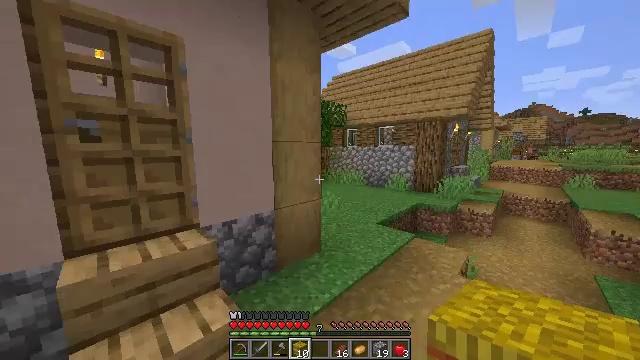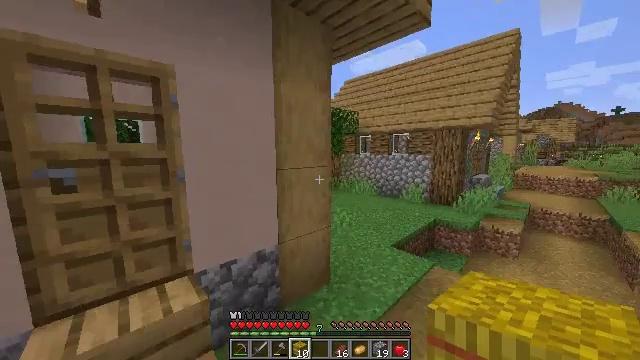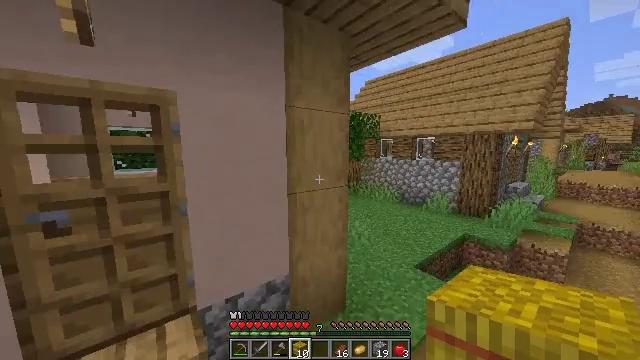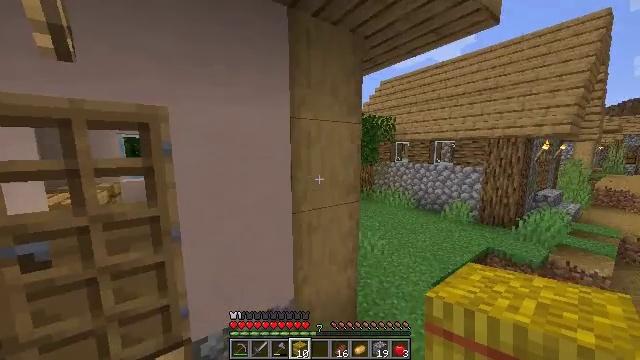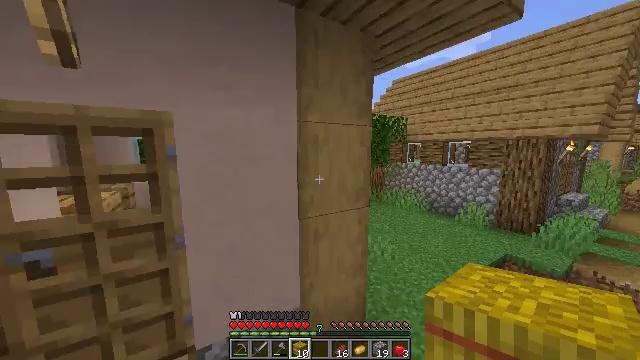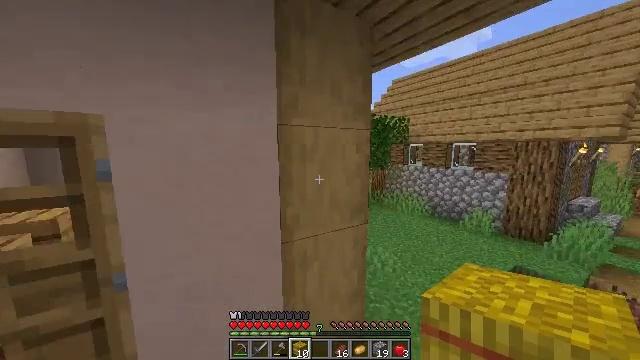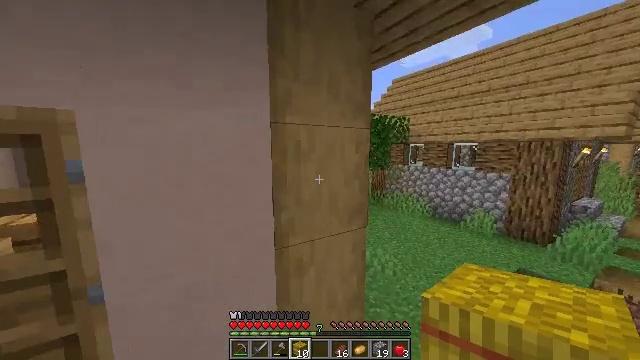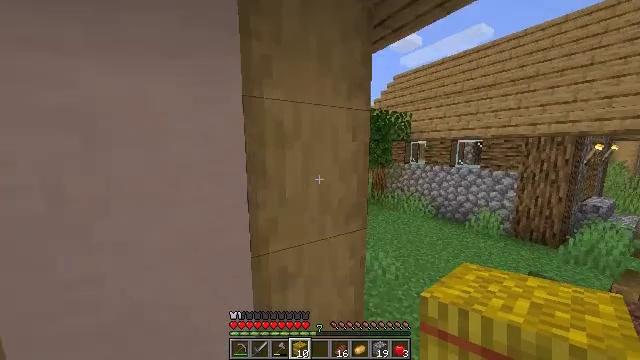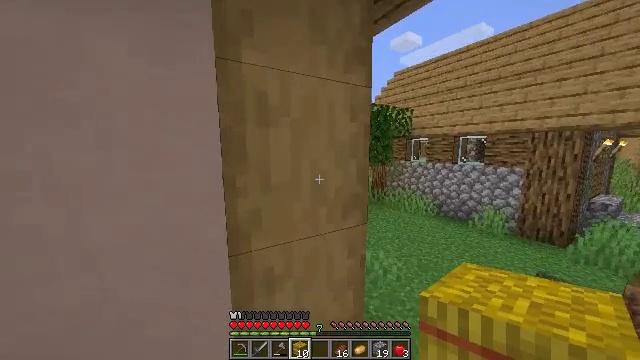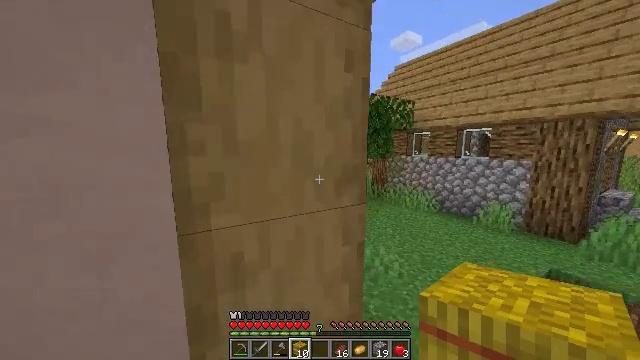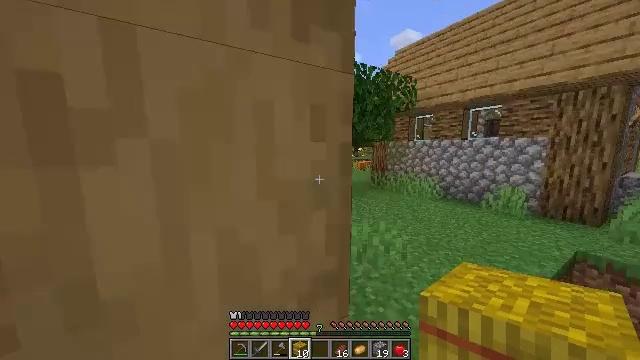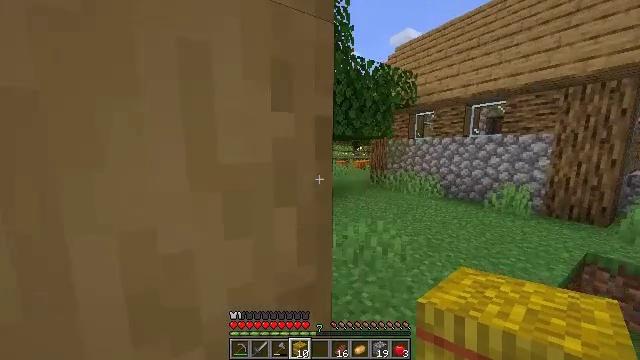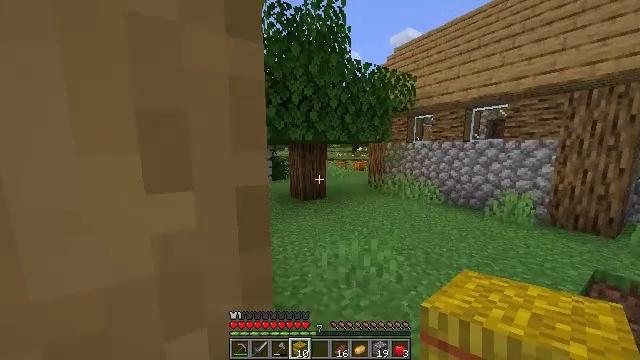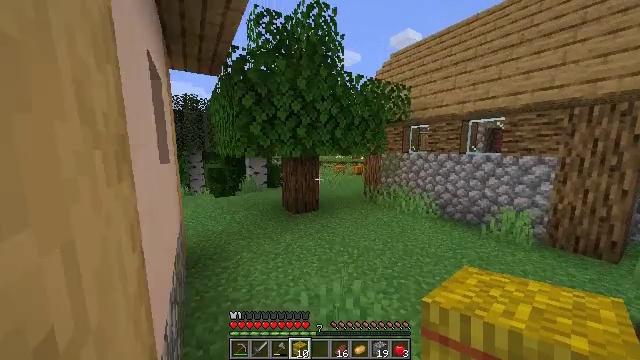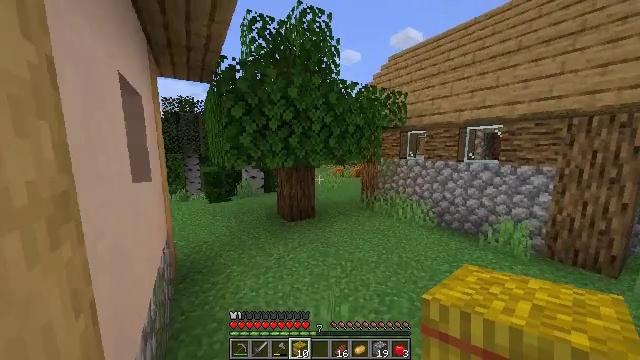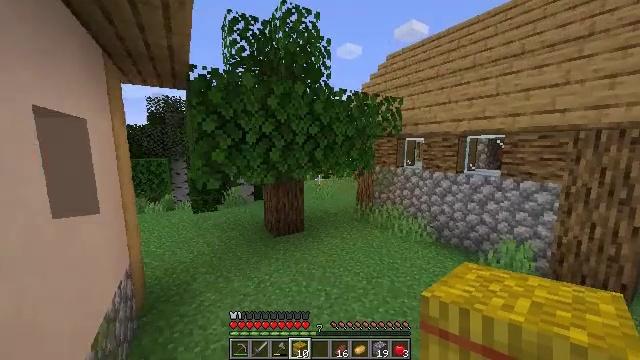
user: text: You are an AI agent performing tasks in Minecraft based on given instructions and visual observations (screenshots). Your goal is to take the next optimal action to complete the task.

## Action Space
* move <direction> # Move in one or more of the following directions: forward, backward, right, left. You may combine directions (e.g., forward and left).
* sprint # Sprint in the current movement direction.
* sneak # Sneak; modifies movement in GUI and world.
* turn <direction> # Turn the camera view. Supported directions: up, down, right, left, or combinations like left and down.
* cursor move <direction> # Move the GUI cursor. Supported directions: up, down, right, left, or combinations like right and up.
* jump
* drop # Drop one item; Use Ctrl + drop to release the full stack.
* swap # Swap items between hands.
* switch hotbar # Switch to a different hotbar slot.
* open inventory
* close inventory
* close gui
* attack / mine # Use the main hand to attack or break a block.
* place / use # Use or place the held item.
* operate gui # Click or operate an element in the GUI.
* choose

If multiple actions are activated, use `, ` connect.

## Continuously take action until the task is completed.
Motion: motion action
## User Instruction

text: Gather hay blocks from the farm.
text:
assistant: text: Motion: move forward, sprint, turn left, jump
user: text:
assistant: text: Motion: move forward, sprint, turn left, jump
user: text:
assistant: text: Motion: move forward, sprint, turn left, jump
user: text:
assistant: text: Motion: move forward, sprint, turn left, jump
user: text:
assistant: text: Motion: move forward, sprint, jump
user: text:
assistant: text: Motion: move forward, sprint, jump
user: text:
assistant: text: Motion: move forward, sprint, jump
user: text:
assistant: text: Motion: move forward and move right, sprint, jump
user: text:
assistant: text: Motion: move forward and move right, sprint, jump
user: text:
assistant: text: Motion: move forward and move right, sprint, jump
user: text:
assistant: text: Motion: move forward and move right, sprint, jump
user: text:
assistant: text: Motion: move forward and move right, sprint, jump
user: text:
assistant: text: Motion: move forward and move right, sprint, jump
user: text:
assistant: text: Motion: move forward and move right, sprint, jump
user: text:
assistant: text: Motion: move forward and move right, sprint, jump
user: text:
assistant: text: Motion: move forward and move right, sprint, jump
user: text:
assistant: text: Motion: move forward and move right, sprint, jump
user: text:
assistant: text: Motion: move forward and move right, sprint, jump
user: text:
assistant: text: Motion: move forward and move right, sprint, jump
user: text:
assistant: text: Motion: move forward and move right, sprint, turn left
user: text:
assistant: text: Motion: move forward and move right, sprint, turn left
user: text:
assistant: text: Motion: move forward and move right, sprint, turn left and up
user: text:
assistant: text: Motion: move forward, sprint, turn left
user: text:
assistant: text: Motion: move forward, sprint
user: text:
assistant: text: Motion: move forward, sprint
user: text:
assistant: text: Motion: move forward, sprint
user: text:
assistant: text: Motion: move forward, sprint
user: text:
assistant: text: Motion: move forward, sprint
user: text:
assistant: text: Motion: move forward, sprint
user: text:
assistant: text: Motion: move forward, sprint